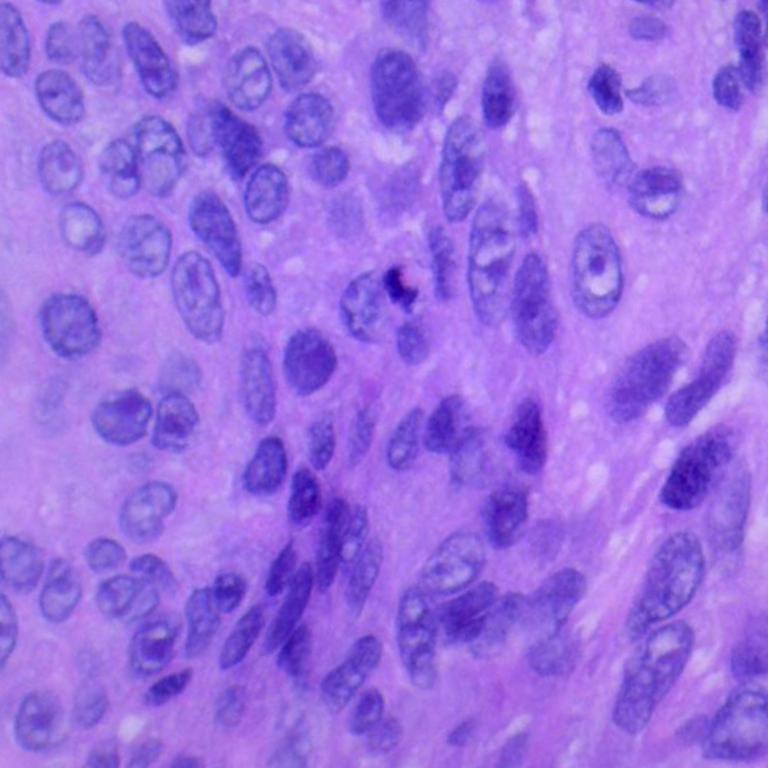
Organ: lung
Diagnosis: squamous carcinomas